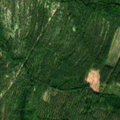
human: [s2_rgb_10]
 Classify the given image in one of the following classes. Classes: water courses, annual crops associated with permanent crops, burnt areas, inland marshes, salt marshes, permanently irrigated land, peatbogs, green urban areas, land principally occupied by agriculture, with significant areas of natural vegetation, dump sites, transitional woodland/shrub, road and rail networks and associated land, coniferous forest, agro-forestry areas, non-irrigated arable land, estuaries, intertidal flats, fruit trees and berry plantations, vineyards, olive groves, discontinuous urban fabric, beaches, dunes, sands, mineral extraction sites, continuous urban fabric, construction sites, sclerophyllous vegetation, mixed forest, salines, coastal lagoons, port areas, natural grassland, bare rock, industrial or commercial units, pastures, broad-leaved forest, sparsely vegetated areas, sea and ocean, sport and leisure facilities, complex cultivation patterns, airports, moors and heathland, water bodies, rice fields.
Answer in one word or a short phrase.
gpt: coniferous forest, mixed forest, transitional woodland/shrub